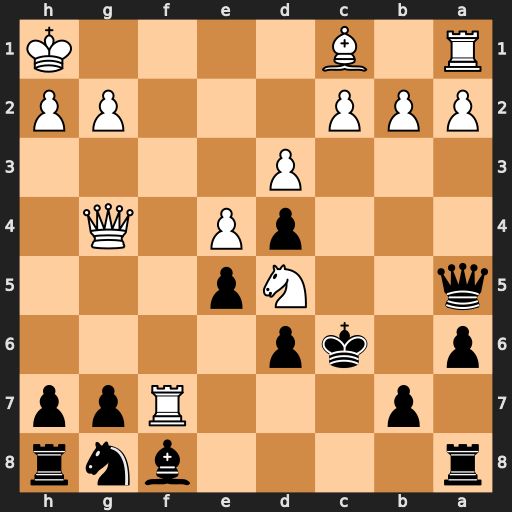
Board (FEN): r4bnr/1p3Rpp/p1kp4/q2Np3/3pP1Q1/3P4/PPP3PP/R1B4K
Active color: b
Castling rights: -
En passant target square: -
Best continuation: Qe1+ Rf1 Qxf1#